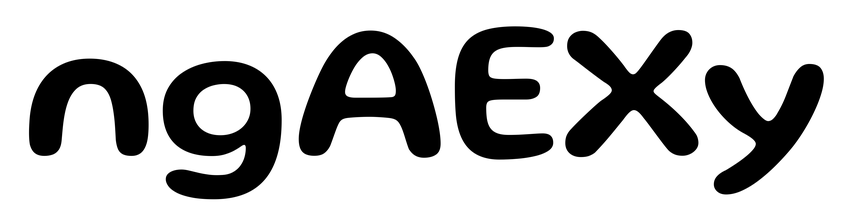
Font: Gluten_Medium